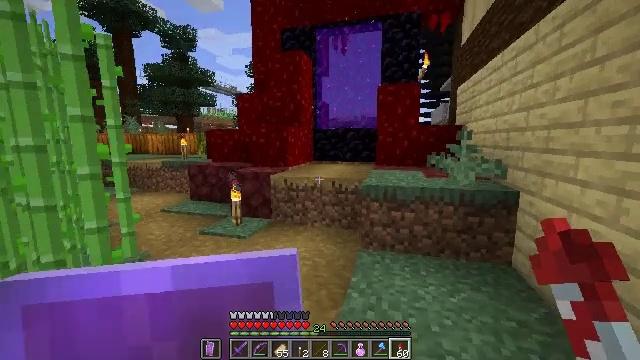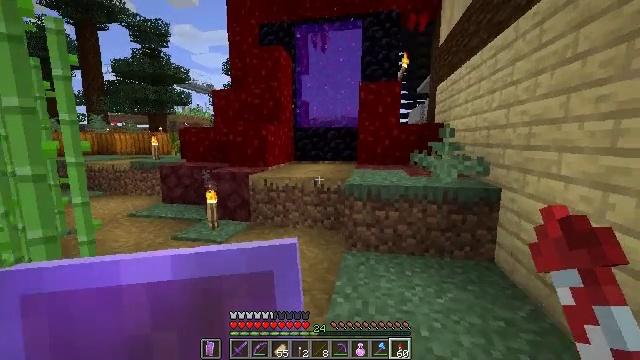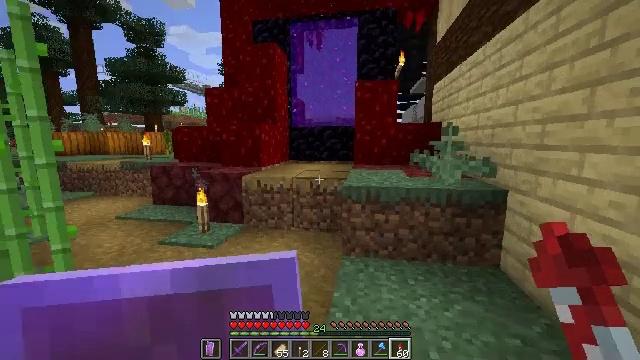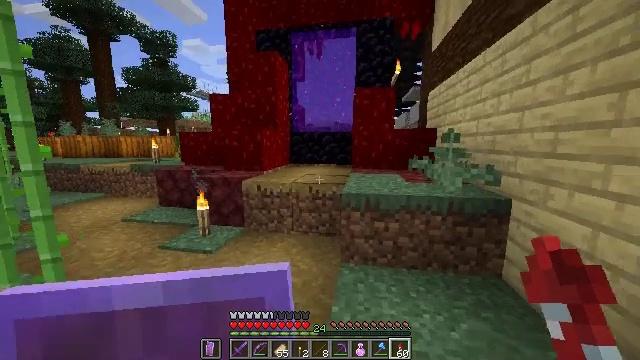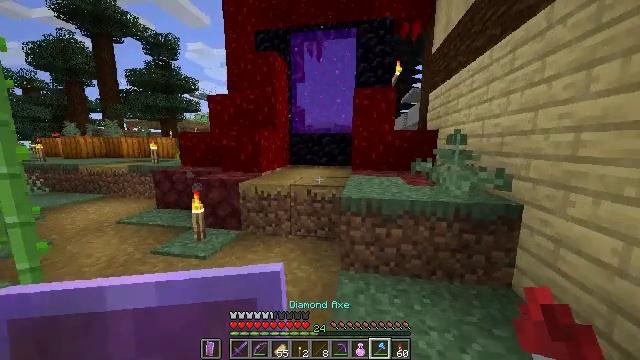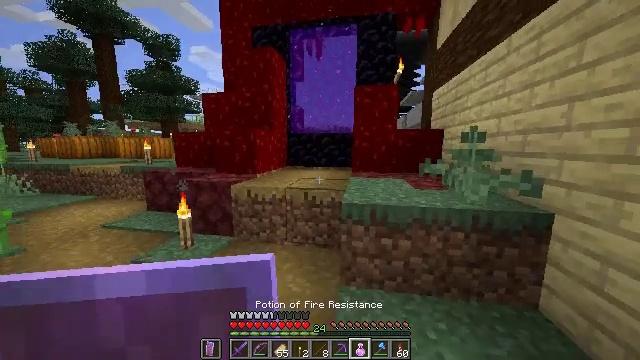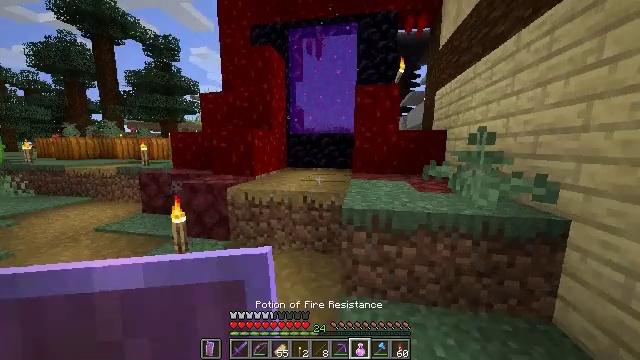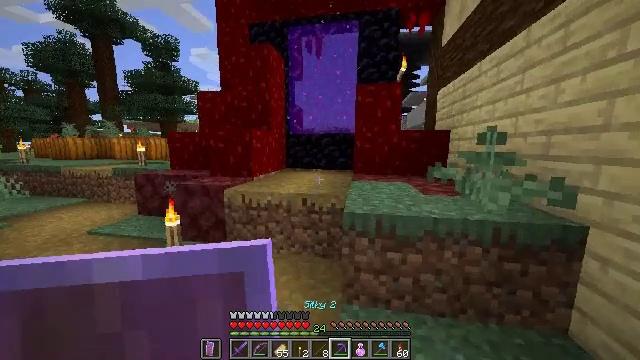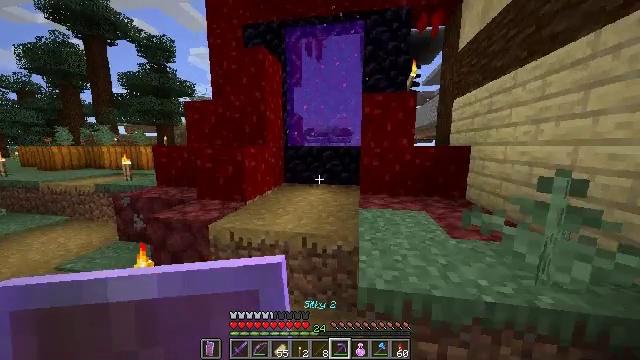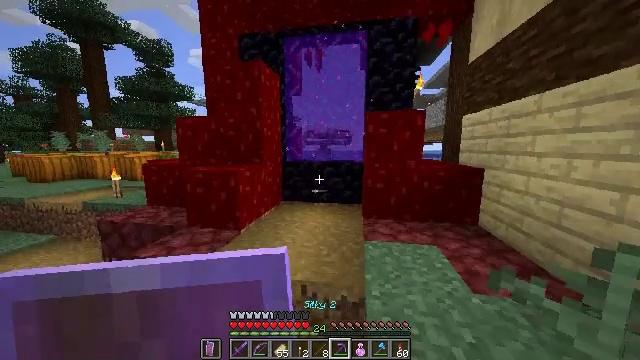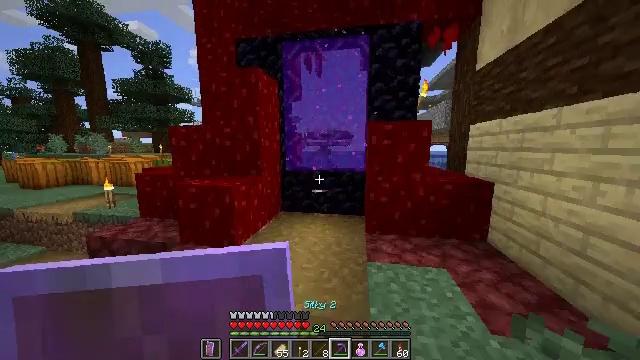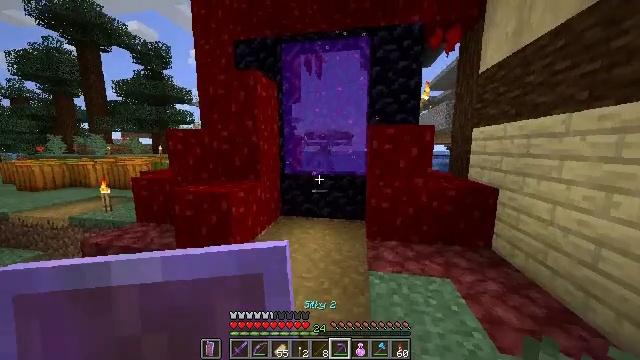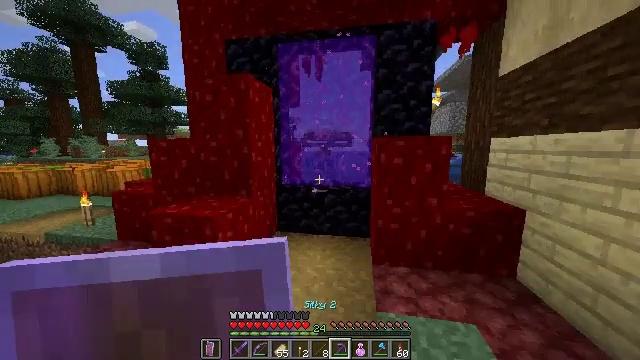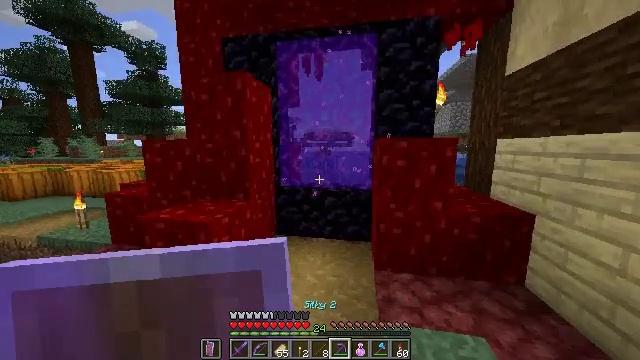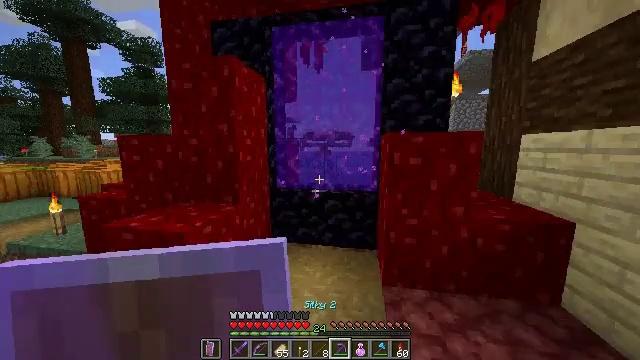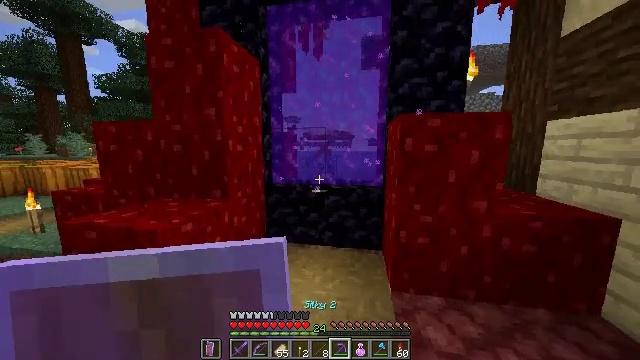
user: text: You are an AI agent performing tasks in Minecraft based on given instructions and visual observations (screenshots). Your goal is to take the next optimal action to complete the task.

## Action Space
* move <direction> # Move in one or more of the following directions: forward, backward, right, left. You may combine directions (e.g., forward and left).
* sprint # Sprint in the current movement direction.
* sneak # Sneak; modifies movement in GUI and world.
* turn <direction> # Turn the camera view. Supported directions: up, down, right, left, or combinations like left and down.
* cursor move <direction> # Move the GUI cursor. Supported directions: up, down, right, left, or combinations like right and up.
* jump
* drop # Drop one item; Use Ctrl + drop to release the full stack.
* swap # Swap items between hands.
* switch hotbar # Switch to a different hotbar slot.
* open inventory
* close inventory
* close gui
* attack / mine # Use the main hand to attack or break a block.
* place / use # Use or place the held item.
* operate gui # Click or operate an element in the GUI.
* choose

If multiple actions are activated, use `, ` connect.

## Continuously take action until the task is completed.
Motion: motion action
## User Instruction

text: Gather blackstone for crafting.
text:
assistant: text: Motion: move forward, sprint, turn right
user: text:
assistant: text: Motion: move forward, sprint, turn right
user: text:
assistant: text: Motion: move forward, sprint
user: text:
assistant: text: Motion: move forward, sprint
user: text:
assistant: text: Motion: move forward, sprint
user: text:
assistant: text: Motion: move forward, sprint
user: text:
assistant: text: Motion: move forward, sprint
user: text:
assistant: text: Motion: move forward, sprint, jump
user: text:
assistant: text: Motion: move forward, sprint, jump
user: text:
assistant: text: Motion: move forward, sprint, jump
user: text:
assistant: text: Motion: move forward, sprint, jump
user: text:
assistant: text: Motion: move forward, sprint
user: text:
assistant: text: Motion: move forward, sprint
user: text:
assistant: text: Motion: move forward, sprint
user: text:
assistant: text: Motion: move forward, sprint
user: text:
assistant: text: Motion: move forward, sprint
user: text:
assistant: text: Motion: move forward, sprint
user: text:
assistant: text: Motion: move forward, sprint
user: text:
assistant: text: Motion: move forward, sprint
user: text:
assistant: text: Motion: move forward, sprint
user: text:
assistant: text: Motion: move forward, sprint
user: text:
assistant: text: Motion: move forward, sprint
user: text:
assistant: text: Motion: move forward, sprint
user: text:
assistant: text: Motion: move forward, sprint, jump
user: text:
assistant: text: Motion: move forward, sprint, jump
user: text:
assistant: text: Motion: move forward, sprint, turn right, jump
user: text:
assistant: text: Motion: move forward, sprint, turn right, jump
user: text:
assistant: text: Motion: move forward, sprint, jump
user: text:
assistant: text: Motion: move forward, sprint
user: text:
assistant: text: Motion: move forward, sprint